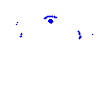
Particle: pion